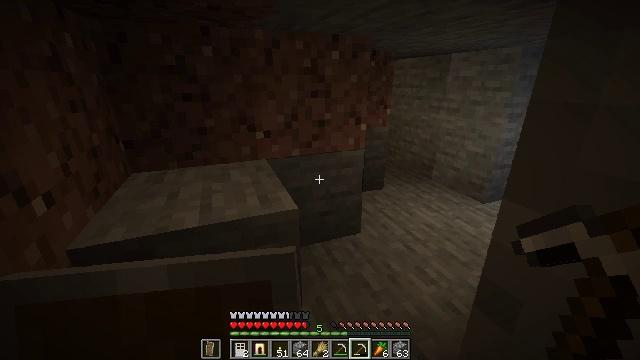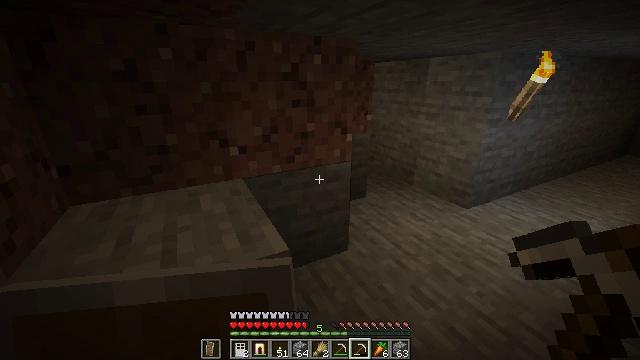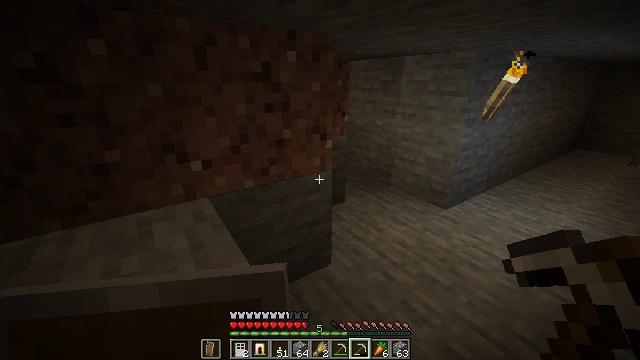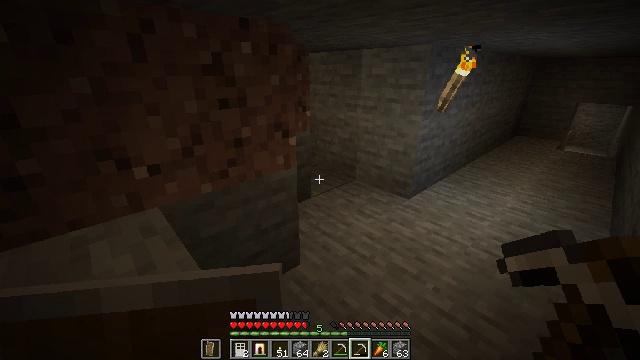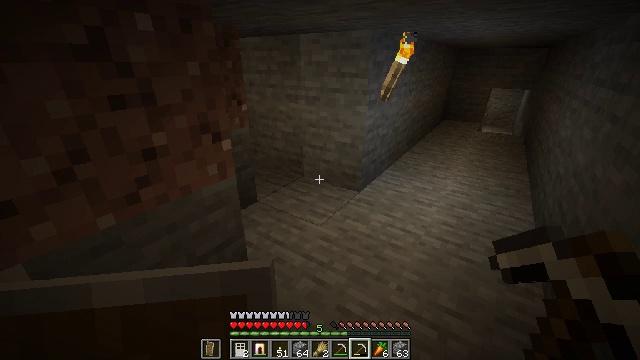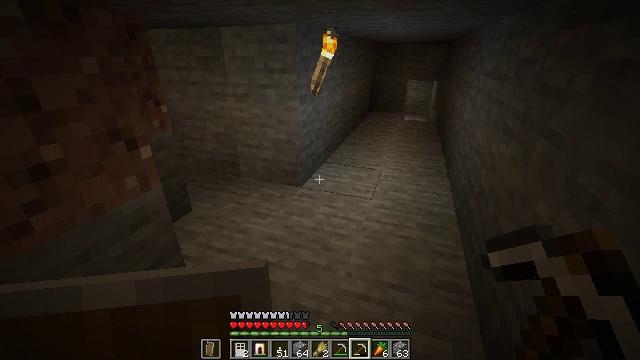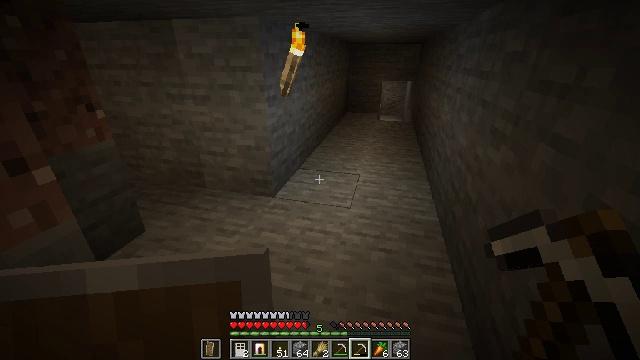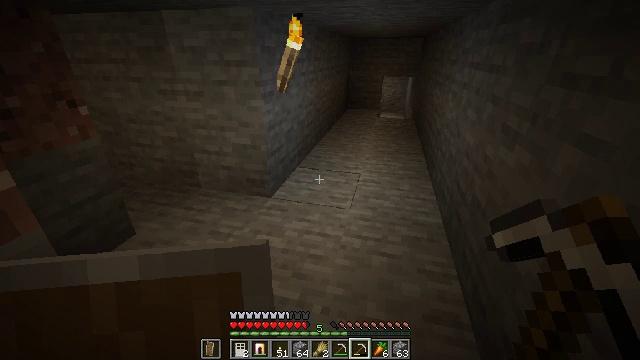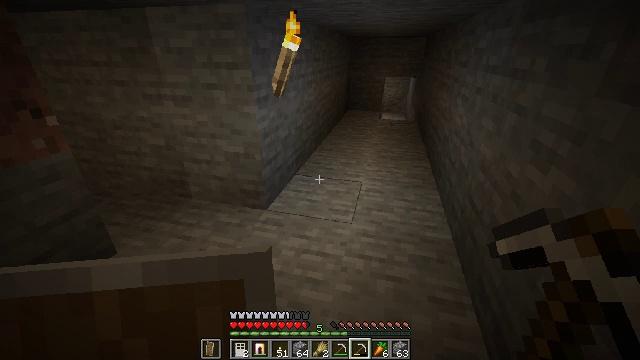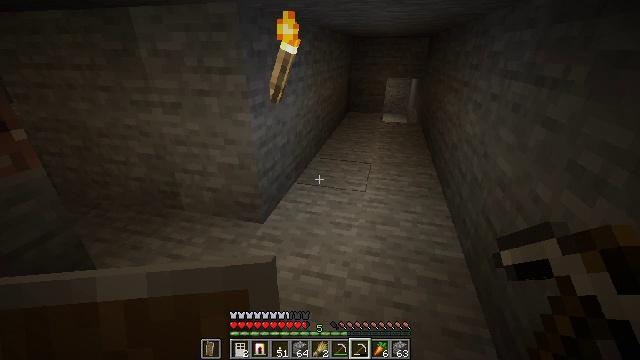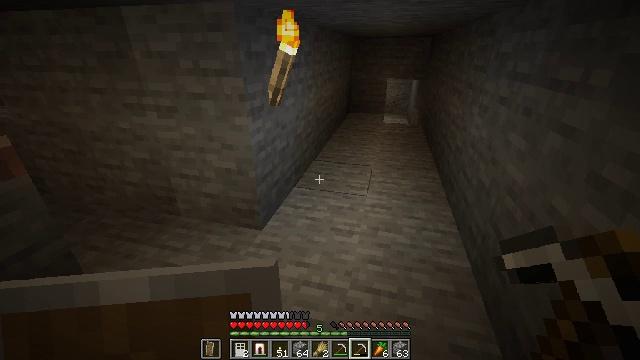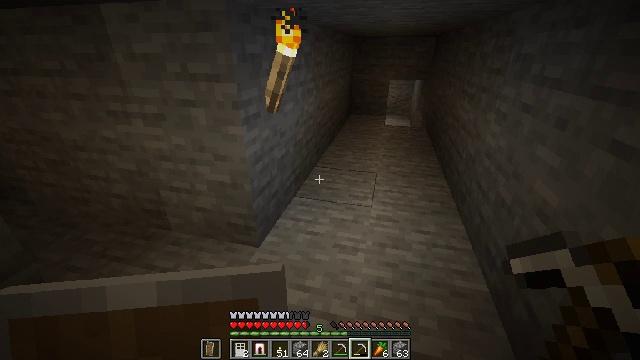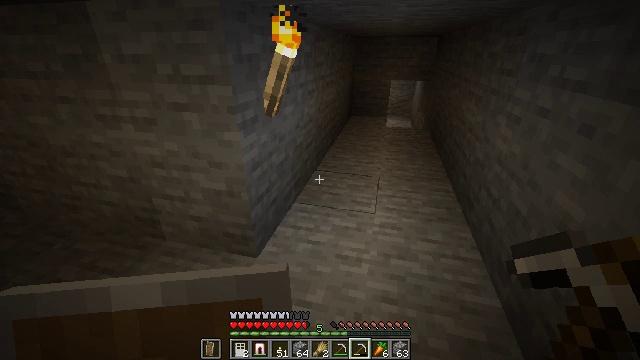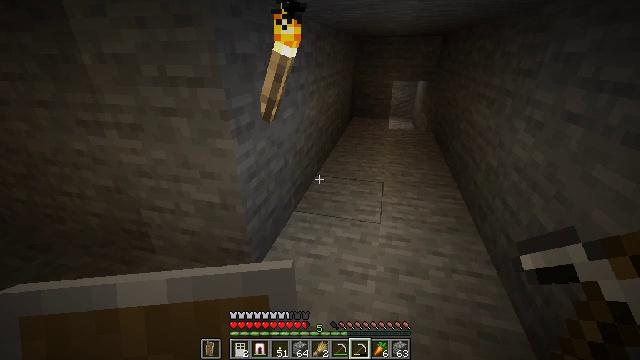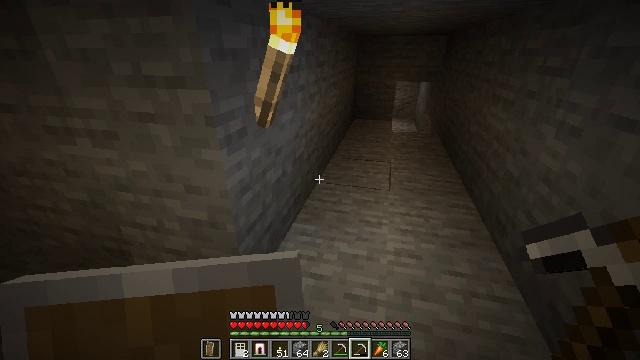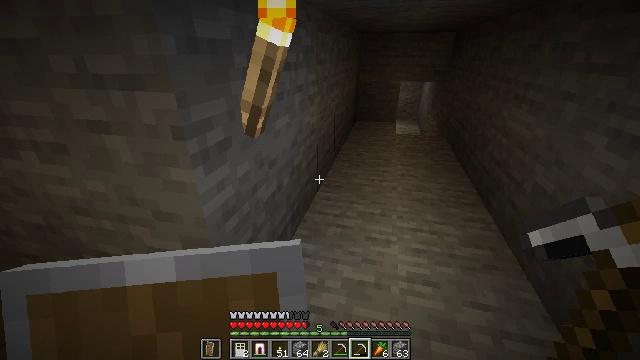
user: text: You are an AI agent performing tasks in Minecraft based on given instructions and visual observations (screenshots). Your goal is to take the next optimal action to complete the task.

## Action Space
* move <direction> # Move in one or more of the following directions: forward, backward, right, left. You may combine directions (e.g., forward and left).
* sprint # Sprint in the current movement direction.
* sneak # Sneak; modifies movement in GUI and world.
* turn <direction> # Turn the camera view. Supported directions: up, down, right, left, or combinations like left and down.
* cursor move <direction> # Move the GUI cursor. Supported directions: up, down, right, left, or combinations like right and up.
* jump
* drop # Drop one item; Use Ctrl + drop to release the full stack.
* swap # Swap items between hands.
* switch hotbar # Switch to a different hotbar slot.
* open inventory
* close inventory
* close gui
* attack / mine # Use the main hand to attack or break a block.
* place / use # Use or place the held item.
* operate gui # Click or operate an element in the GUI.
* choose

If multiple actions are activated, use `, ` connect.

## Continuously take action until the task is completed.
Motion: motion action
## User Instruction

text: Retrieve the white bed for later use.
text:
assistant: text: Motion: move forward, turn right
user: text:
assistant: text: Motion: move forward, turn right
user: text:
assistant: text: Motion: move forward, turn right and down
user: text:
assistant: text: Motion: move forward, turn right and down
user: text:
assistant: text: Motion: move forward, turn right
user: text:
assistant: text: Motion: move forward, turn right
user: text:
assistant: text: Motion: move forward
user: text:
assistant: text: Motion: move forward
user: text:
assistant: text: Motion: move forward
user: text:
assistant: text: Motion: move forward
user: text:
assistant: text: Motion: move forward
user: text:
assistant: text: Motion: move forward
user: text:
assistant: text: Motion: move forward
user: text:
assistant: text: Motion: move forward
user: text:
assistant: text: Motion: move forward
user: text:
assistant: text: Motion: move forward, turn right
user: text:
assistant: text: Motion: move forward, turn right
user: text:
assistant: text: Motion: move forward
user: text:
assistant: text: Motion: move forward, turn left and down
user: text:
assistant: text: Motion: move forward, turn left and down
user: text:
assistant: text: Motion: move forward, turn left and down
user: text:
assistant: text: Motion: move forward, turn left and up
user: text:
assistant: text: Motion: move forward, turn left and up
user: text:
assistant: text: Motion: move forward
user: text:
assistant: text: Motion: move forward
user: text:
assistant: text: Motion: move forward
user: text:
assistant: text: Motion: move forward
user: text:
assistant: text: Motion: move forward
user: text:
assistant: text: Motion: move forward
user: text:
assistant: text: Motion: move forward